Aerial crown-view tile of a tropical tree (Barro Colorado Island, Panama), acquired 20250818:
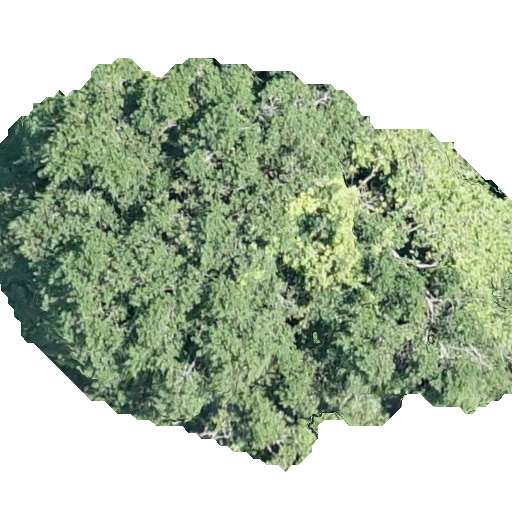
Species: Calophyllum longifolium
GBIF accepted scientific name: Calophyllum longifolium
Crown area: 238.016 m²